Question: I am trying to rebuild a screen record PyQt App, and the ScreenToGIF is a very good demo for me, it creates an interface which only has the border and record contents in the "Central Widgets", like this:

with key functions of:
1. The border exists and can be drag and resize by mouse
2. the inner content is transparent
3. the mouse click can penetrate through the app, and interact with other app beneath it.
However, it is implemented in C# (link:<URL>, I am wondering whether it possible to make a similar PyQt App without learning to be expertise about C#?
> Changing the background image of QMainWidgets to the desktop area been overlayed doesn't make sense, because mouse operation on desktop (such as double click to open files) should be recorded. Mouse event can penetrate the app (like Qt.WindowTransparentForInput applied for inner contents?)
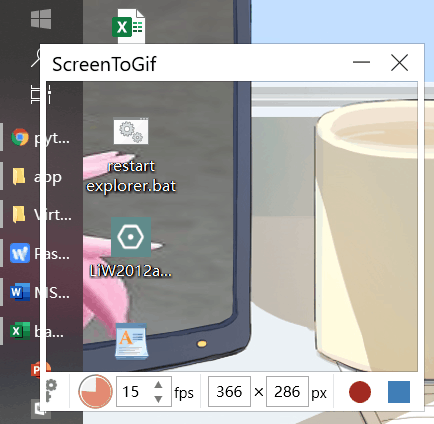
Answer: What you want to achieve requires setting a <URL>, allowing you to have a widget that has a specific "shape" that doesn't have to be a rectangle.
The main difficulty is to understand how <URL> work, which can be tricky.
You have to ensure that the window "frame" (which includes its margins and titlebar - if any) has been computed, then find out the inner rectangle and create a mask accordingly. Note that on Linux this happens <URL>' has been called; I think you're on Windows, but I've implemented it in a way that work fine for both Linux, MacOS and Windows. There's a comment about that, if you're sure that your program will run on Windows only.
Finally, I've only been able to run this on Linux, Wine and a virtualized WinXP environment. It should work fine on any system, but, from my experience, there's a specific "cosmetic" bug: the title bar is not painted according to the current Windows theme. I that this is due to the fact that whenever a mask is applied, the underlying windows system doesn't draw its "styled" window frame as it usually would. If this happens in newer systems also, there be a workaround, but it's not easy, and I cannot guarantee that it would solve this issue.
: remember that this approach will allow you to draw anything inside the "grab rectangle" (no shade, nor semi-transparent color mask); the reason for this is that you obviously need to achieve mouse interaction with what is "beneath" the widget, and painting over it would require altering the overlaying mask.
'''
from PyQt5 import QtCore, QtGui, QtWidgets
class VLine(QtWidgets.QFrame):
# a simple VLine, like the one you get from designer
def __init__(self):
super(VLine, self).__init__()
self.setFrameShape(self.VLine|self.Sunken)
class Grabber(QtWidgets.QWidget):
dirty = True
def __init__(self):
super(Grabber, self).__init__()
self.setWindowTitle('Screen grabber')
# ensure that the widget always stays on top, no matter what
self.setWindowFlags(self.windowFlags() | QtCore.Qt.WindowStaysOnTopHint)
layout = QtWidgets.QVBoxLayout()
self.setLayout(layout)
# limit widget AND layout margins
layout.setContentsMargins(0, 0, 0, 0)
self.setContentsMargins(0, 0, 0, 0)
layout.setSpacing(0)
# create a "placeholder" widget for the screen grab geometry
self.grabWidget = QtWidgets.QWidget()
self.grabWidget.setSizePolicy(QtWidgets.QSizePolicy.Expanding, QtWidgets.QSizePolicy.Expanding)
layout.addWidget(self.grabWidget)
# let's add a configuration panel
self.panel = QtWidgets.QWidget()
layout.addWidget(self.panel)
panelLayout = QtWidgets.QHBoxLayout()
self.panel.setLayout(panelLayout)
panelLayout.setContentsMargins(0, 0, 0, 0)
self.setContentsMargins(1, 1, 1, 1)
self.configButton = QtWidgets.QPushButton(self.style().standardIcon(QtWidgets.QStyle.SP_ComputerIcon), '')
self.configButton.setFlat(True)
panelLayout.addWidget(self.configButton)
panelLayout.addWidget(VLine())
self.fpsSpinBox = QtWidgets.QSpinBox()
panelLayout.addWidget(self.fpsSpinBox)
self.fpsSpinBox.setRange(1, 50)
self.fpsSpinBox.setValue(15)
panelLayout.addWidget(QtWidgets.QLabel('fps'))
panelLayout.addWidget(VLine())
self.widthLabel = QtWidgets.QLabel()
panelLayout.addWidget(self.widthLabel)
self.widthLabel.setFrameShape(QtWidgets.QLabel.StyledPanel|QtWidgets.QLabel.Sunken)
panelLayout.addWidget(QtWidgets.QLabel('x'))
self.heightLabel = QtWidgets.QLabel()
panelLayout.addWidget(self.heightLabel)
self.heightLabel.setFrameShape(QtWidgets.QLabel.StyledPanel|QtWidgets.QLabel.Sunken)
panelLayout.addWidget(QtWidgets.QLabel('px'))
panelLayout.addWidget(VLine())
self.recButton = QtWidgets.QPushButton('rec')
panelLayout.addWidget(self.recButton)
self.playButton = QtWidgets.QPushButton('play')
panelLayout.addWidget(self.playButton)
panelLayout.addStretch(1000)
def updateMask(self):
# get the *whole* window geometry, including its titlebar and borders
frameRect = self.frameGeometry()
# get the grabWidget geometry and remap it to global coordinates
grabGeometry = self.grabWidget.geometry()
grabGeometry.moveTopLeft(self.grabWidget.mapToGlobal(QtCore.QPoint(0, 0)))
# get the actual margins between the grabWidget and the window margins
left = frameRect.left() - grabGeometry.left()
top = frameRect.top() - grabGeometry.top()
right = frameRect.right() - grabGeometry.right()
bottom = frameRect.bottom() - grabGeometry.bottom()
# reset the geometries to get "0-point" rectangles for the mask
frameRect.moveTopLeft(QtCore.QPoint(0, 0))
grabGeometry.moveTopLeft(QtCore.QPoint(0, 0))
# create the base mask region, adjusted to the margins between the
# grabWidget and the window as computed above
region = QtGui.QRegion(frameRect.adjusted(left, top, right, bottom))
# "subtract" the grabWidget rectangle to get a mask that only contains
# the window titlebar, margins and panel
region -= QtGui.QRegion(grabGeometry)
self.setMask(region)
# update the grab size according to grabWidget geometry
self.widthLabel.setText(str(self.grabWidget.width()))
self.heightLabel.setText(str(self.grabWidget.height()))
def resizeEvent(self, event):
super(Grabber, self).resizeEvent(event)
# the first resizeEvent is called *before* any first-time showEvent and
# paintEvent, there's no need to update the mask until then; see below
if not self.dirty:
self.updateMask()
def paintEvent(self, event):
super(Grabber, self).paintEvent(event)
# on Linux the frameGeometry is actually updated "sometime" after show()
# is called; on Windows and MacOS it *should* happen as soon as the first
# non-spontaneous showEvent is called (programmatically called: showEvent
# is also called whenever a window is restored after it has been
# minimized); we can assume that all that has already happened as soon as
# the first paintEvent is called; before then the window is flagged as
# "dirty", meaning that there's no need to update its mask yet.
# Once paintEvent has been called the first time, the geometries should
# have been already updated, we can mark the geometries "clean" and then
# actually apply the mask.
if self.dirty:
self.updateMask()
self.dirty = False
if __name__ == '__main__':
import sys
app = QtWidgets.QApplication(sys.argv)
grabber = Grabber()
grabber.show()
sys.exit(app.exec_())
'''